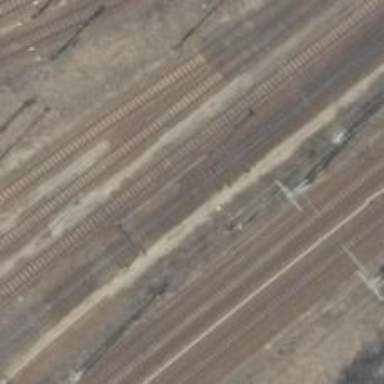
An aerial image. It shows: Railway switch.